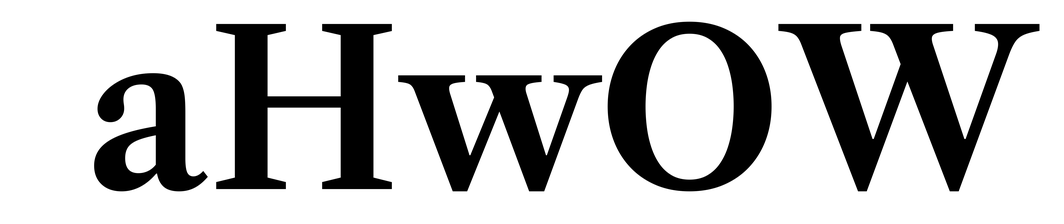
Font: LibreCaslonText_SemiBold